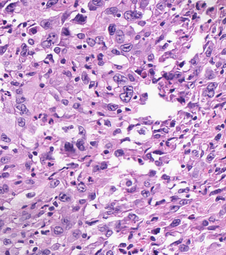
Tumor epithelial tissue: yes
Tumor-associated stroma tissue: no
Normal tissue: no